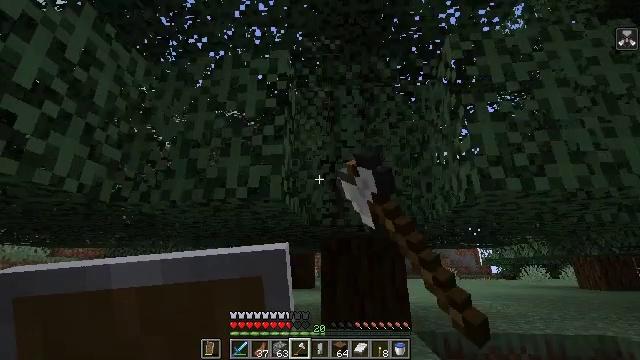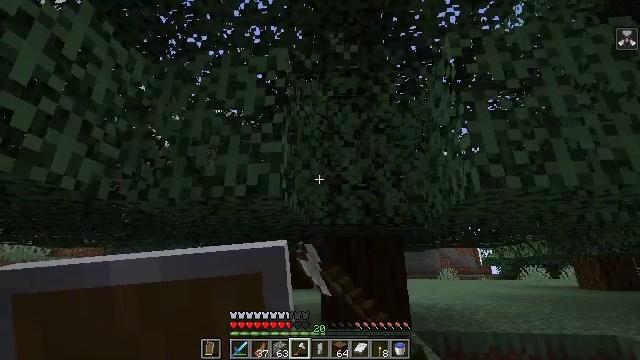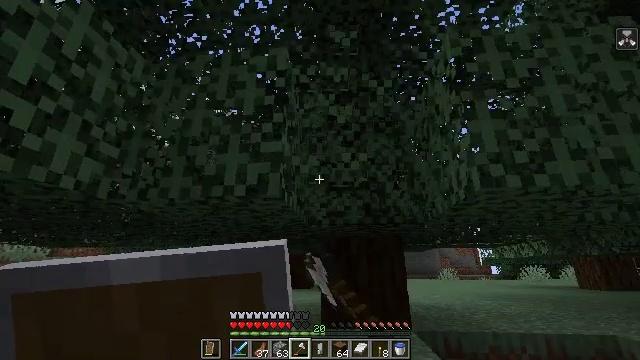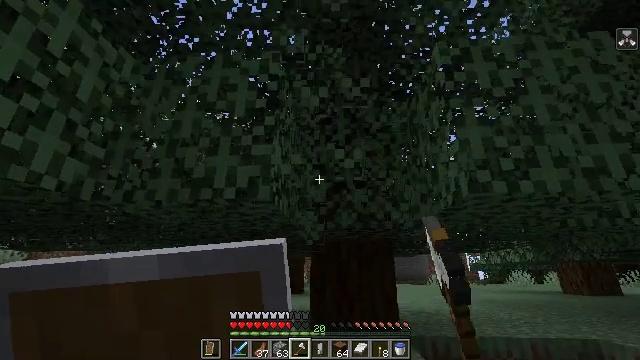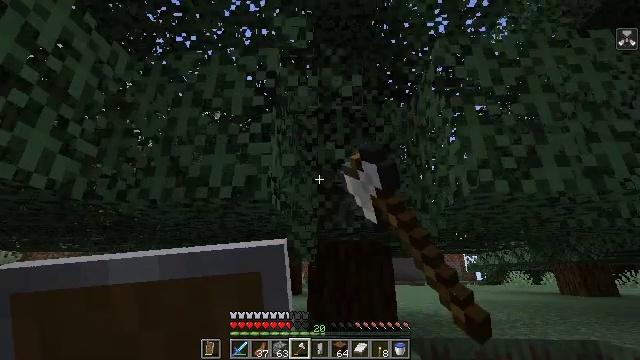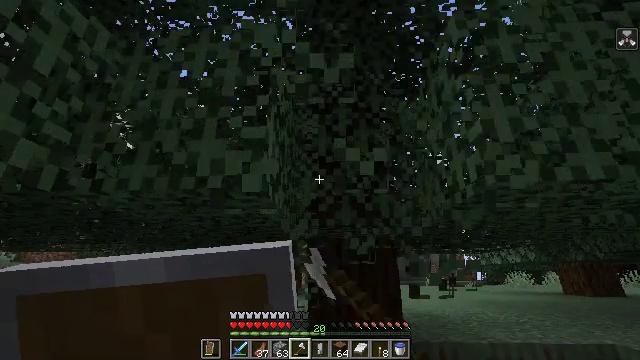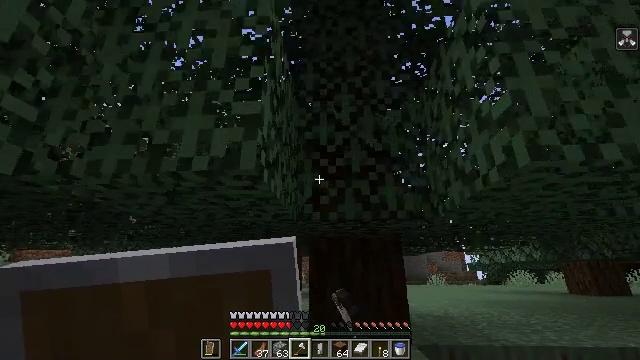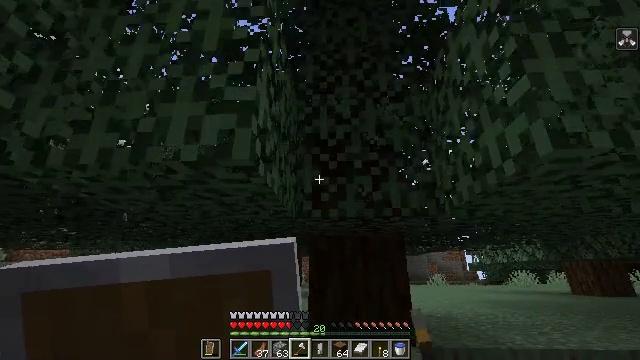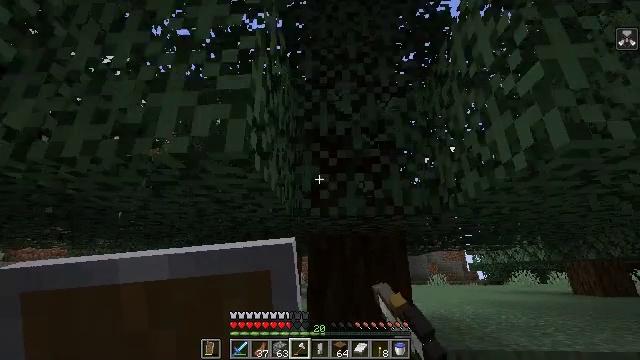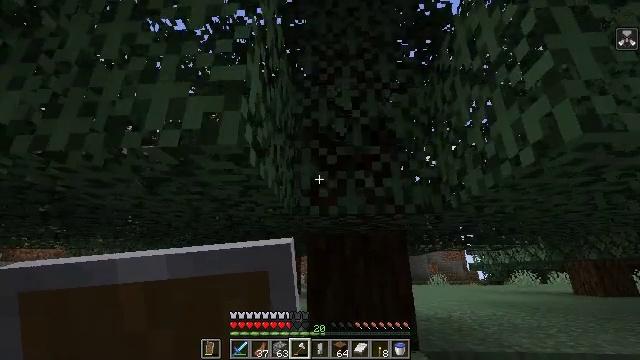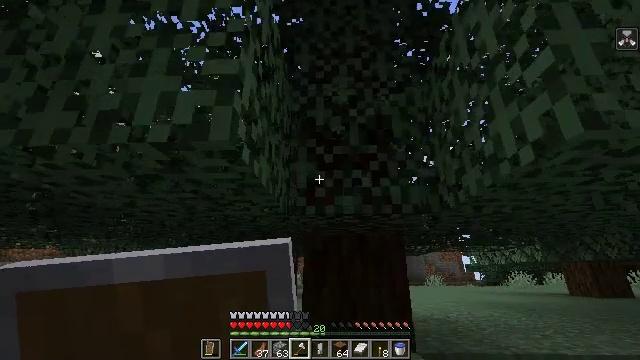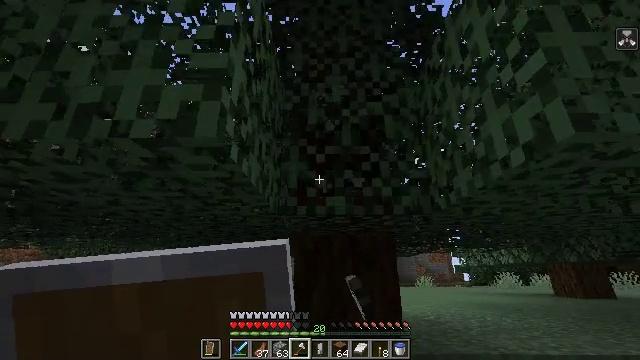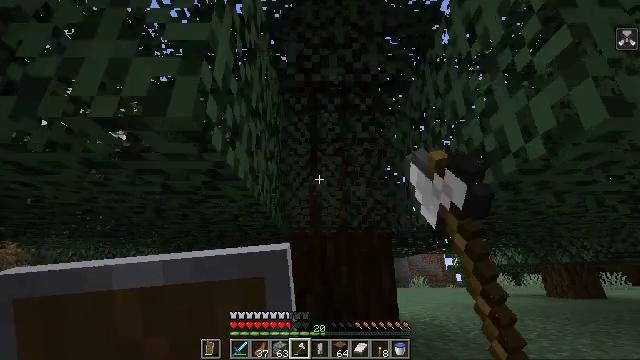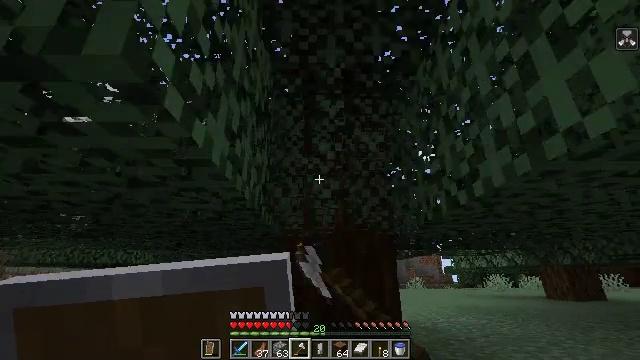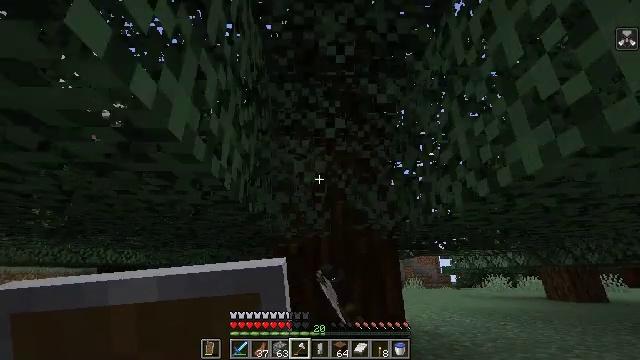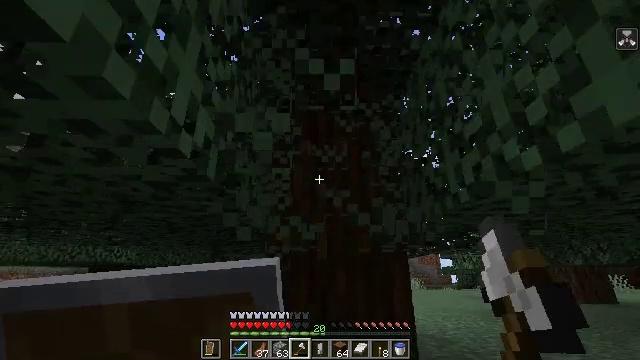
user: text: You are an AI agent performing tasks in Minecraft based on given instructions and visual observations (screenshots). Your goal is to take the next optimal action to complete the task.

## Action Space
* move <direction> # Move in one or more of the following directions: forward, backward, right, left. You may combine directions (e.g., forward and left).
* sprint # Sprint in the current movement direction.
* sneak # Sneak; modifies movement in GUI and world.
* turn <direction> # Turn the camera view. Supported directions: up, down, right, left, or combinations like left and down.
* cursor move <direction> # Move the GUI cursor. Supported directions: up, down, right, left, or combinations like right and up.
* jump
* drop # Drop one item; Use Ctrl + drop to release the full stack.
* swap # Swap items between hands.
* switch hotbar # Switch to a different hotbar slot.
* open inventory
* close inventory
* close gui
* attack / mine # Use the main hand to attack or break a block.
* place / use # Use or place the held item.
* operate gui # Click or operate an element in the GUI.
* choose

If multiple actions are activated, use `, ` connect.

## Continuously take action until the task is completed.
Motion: motion action
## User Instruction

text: Punch the spruce leaves to get saplings.
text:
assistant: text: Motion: attack / mine
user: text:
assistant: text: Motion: attack / mine
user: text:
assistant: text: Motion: turn right and up, attack / mine
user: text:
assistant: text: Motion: move forward, attack / mine
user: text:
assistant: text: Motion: move forward, attack / mine
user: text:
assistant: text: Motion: move forward, attack / mine
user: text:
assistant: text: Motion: attack / mine
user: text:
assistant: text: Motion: attack / mine
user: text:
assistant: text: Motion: attack / mine
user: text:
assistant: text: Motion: attack / mine
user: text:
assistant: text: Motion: move forward, turn right, attack / mine
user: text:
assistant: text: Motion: move forward, turn right, attack / mine
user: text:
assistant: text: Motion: move forward, attack / mine
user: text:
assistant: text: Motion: move forward, attack / mine
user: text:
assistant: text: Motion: move forward, attack / mine
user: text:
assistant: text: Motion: attack / mine
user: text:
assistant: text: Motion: attack / mine